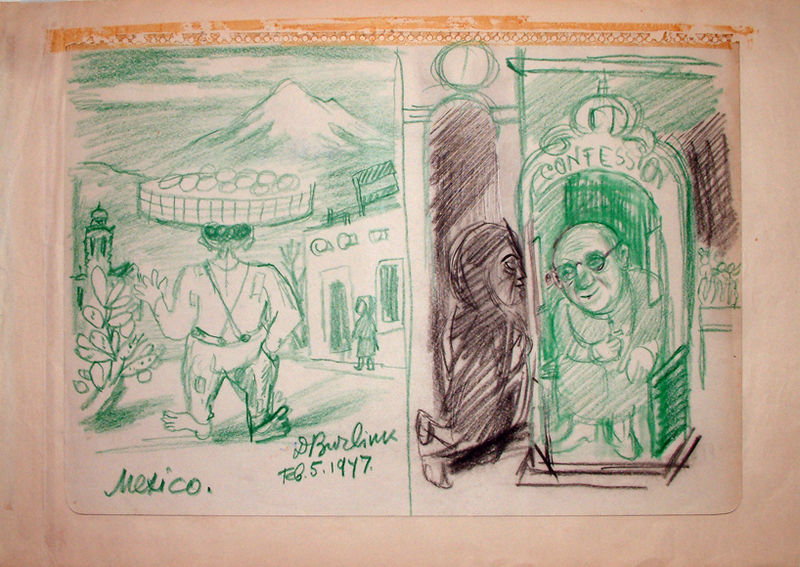
Titel: Self Portrait, Self Portrait
Künstler: David Burliuk
Standort: Amherst (Massachusetts, USA)
Institution: Mead Art Museum, Amherst College
Schlagwörter: arch, church, hat, men, priest, window, black, green, sitting, woman, brown, perspective, man, sky, house, landscape, mountain, orange, street, snow, drawing, paper, color, line, sketch, door, flag, pencil, postcard, shading, cactus, mexico, vulcano, contrast, darkness, carrying, kneeling, standing, catholic, shop, signed, confession, 1947, sombrero, diptych